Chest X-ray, AP view. Patient: 34 years old, sex M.
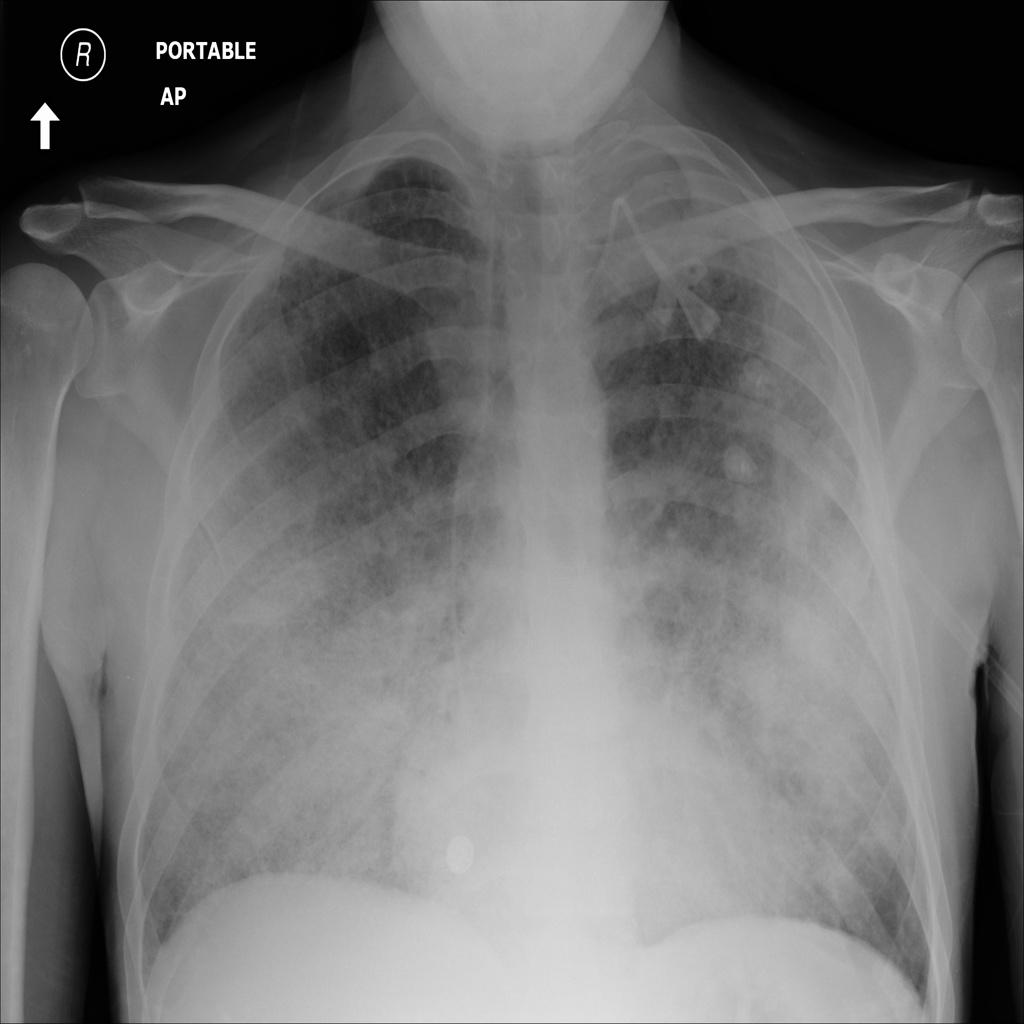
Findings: No Finding